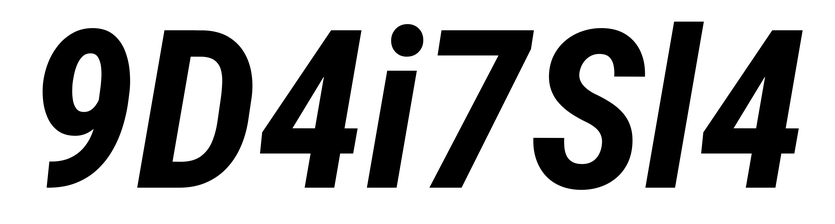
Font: Roboto-Italic_Condensed_Bold_Italic